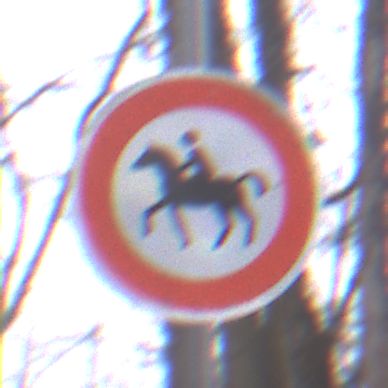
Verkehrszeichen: VerbotReiter
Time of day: Midday
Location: Outdoor (Nature)
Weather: Overcast
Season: Autumn
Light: Natural